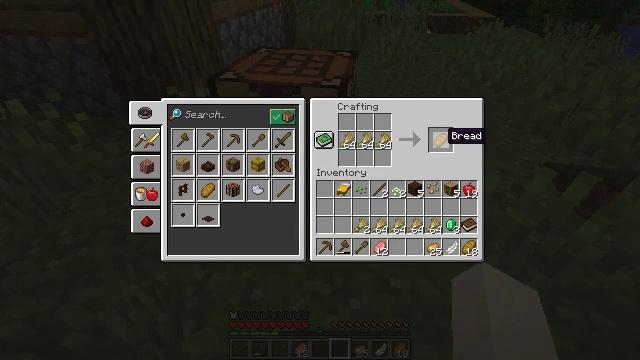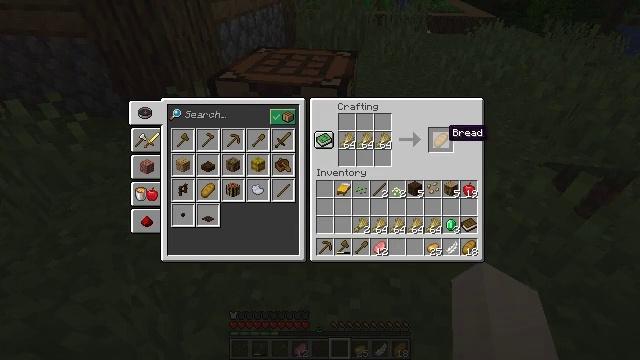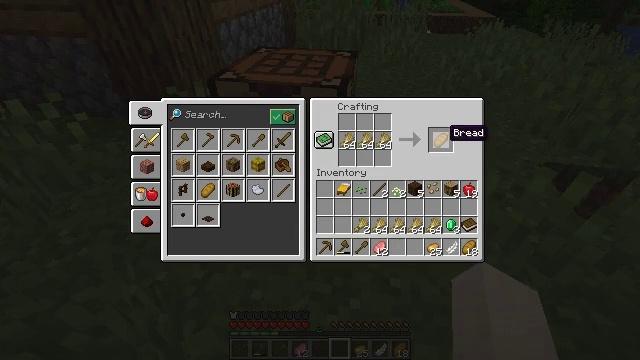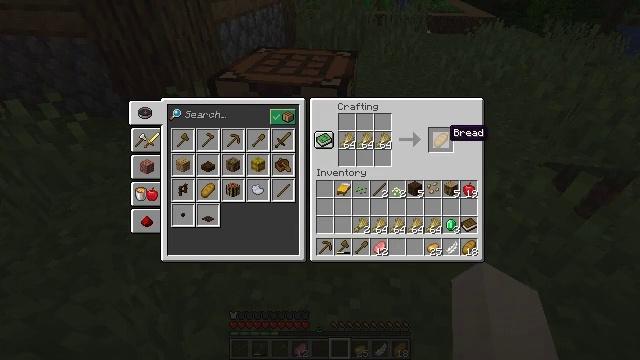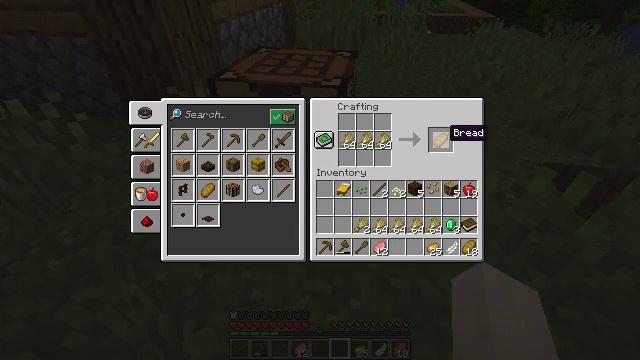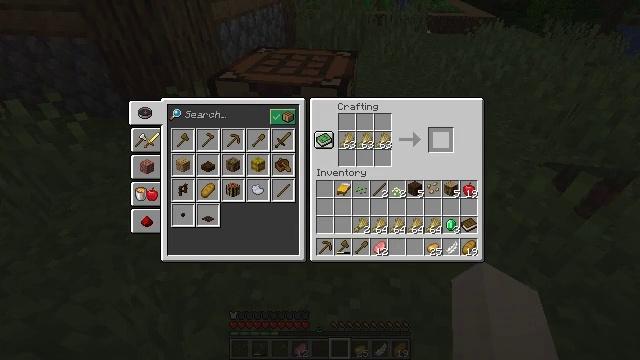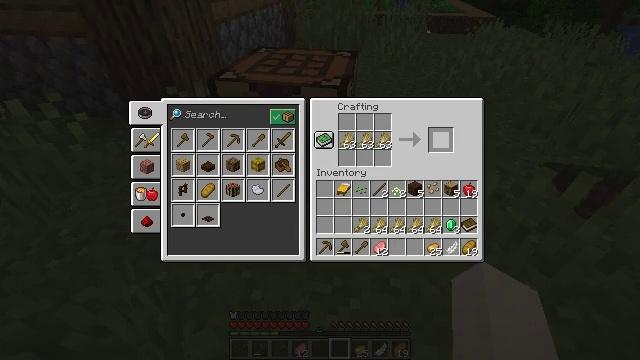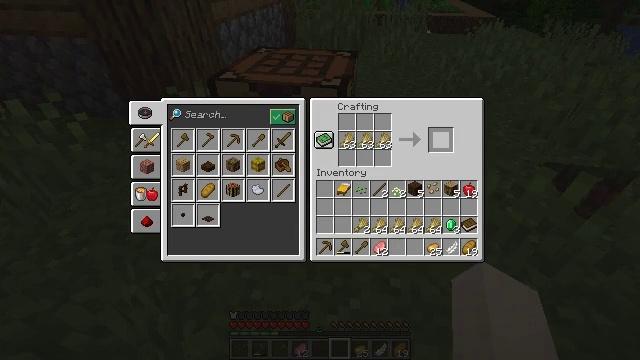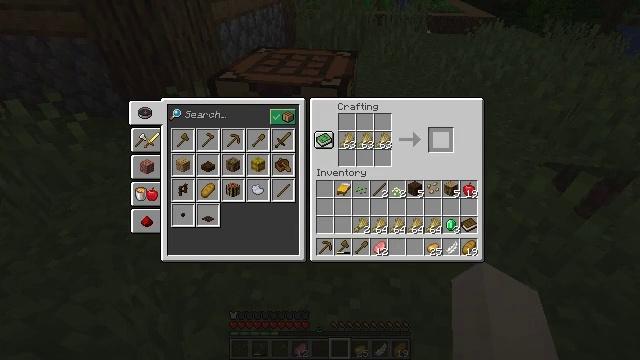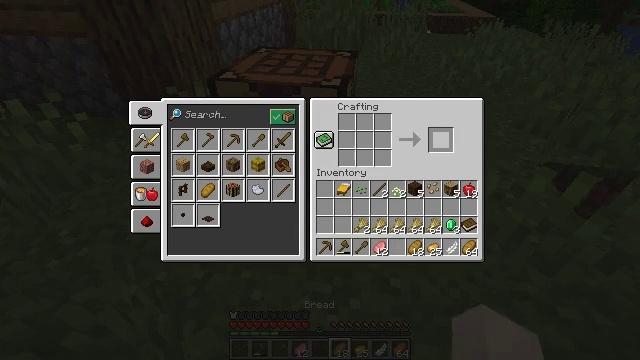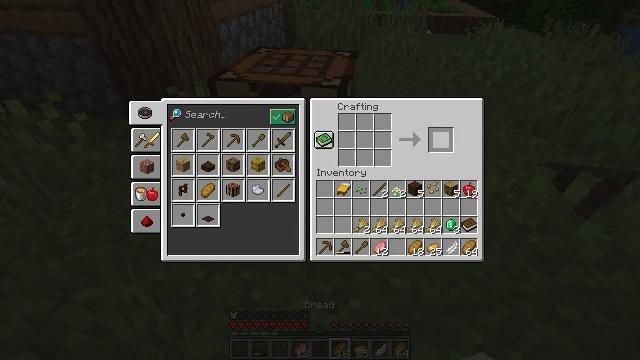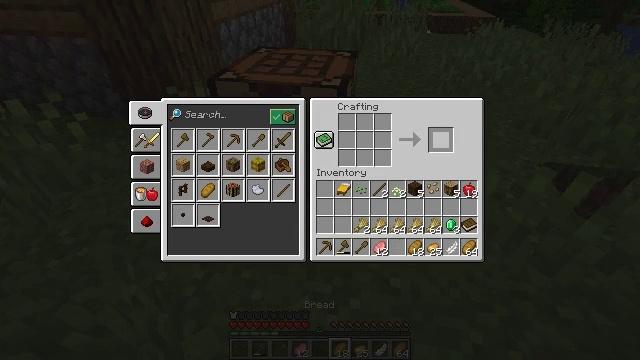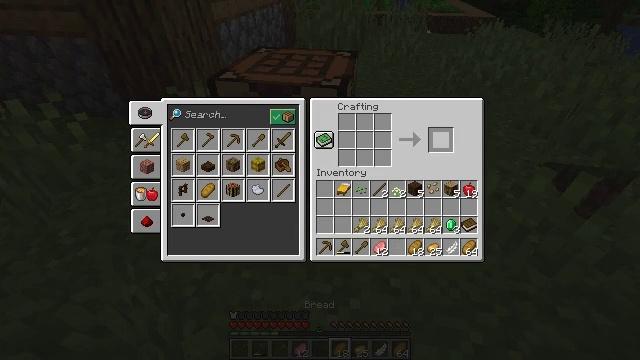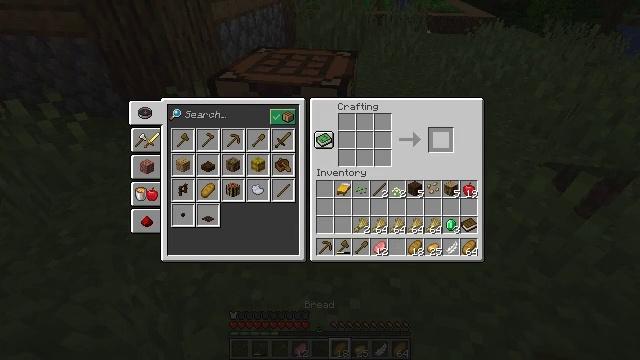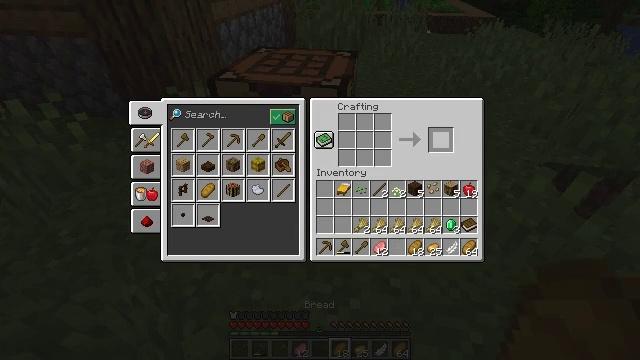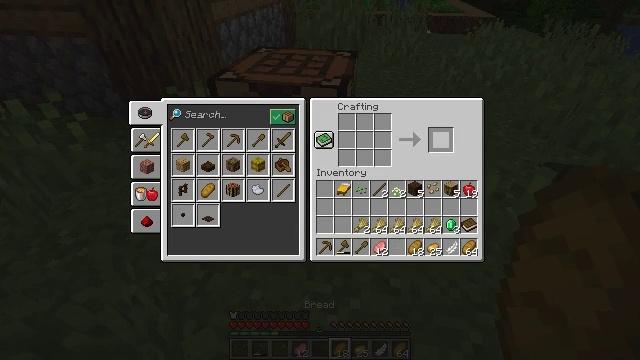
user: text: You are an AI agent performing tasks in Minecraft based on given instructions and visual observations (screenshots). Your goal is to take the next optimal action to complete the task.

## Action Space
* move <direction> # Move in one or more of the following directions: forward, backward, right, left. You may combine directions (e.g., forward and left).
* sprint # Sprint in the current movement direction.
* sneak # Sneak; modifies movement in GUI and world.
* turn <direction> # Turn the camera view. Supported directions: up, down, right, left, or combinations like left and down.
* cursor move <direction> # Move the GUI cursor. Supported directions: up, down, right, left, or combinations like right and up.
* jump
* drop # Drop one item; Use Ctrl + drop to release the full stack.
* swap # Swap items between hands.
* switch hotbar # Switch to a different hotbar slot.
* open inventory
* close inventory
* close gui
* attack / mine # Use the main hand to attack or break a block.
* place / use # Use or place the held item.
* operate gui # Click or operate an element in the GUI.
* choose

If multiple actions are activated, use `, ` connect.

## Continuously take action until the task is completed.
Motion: motion action
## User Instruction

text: Turn wheat into bread at the crafting table.
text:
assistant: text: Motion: sneak
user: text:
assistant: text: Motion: sneak
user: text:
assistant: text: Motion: sneak
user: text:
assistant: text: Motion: sneak
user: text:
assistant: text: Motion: sneak, operate gui
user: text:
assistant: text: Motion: sneak, operate gui
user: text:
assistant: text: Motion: sneak, operate gui
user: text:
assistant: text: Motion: sneak
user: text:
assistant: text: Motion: sneak
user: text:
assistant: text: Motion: sneak
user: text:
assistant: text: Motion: sneak
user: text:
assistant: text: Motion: no_op
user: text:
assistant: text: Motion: no_op
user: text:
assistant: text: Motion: no_op
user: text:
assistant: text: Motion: no_op
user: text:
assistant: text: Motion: no_op
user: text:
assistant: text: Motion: no_op
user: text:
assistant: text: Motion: cursor move left
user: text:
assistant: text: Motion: cursor move left and down
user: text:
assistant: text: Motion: cursor move down
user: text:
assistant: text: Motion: cursor move down
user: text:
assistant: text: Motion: cursor move down
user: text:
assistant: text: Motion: cursor move left and down
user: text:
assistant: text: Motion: no_op
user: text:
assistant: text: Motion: cursor move left and up
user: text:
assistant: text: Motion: cursor move left and up
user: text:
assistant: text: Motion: cursor move left and up
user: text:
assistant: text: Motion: no_op
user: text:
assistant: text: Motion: cursor move left
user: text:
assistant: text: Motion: cursor move left